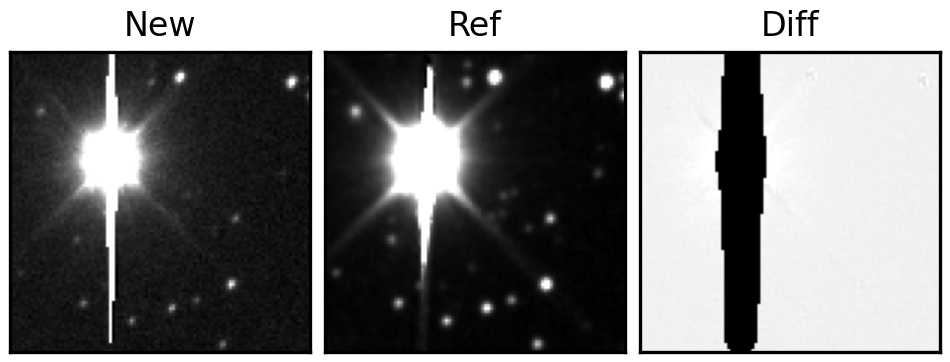
Label: bogus